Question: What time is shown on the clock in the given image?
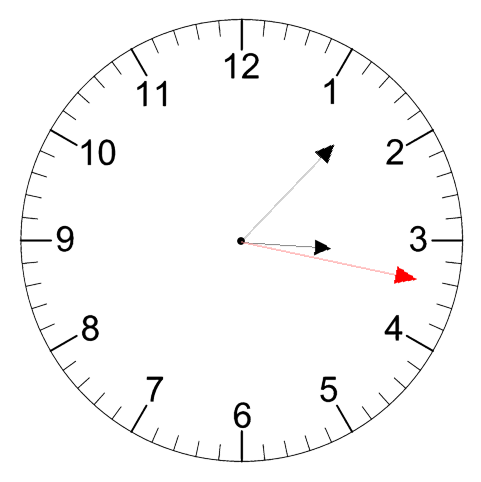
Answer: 03:07:17